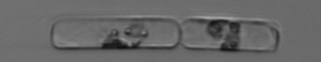
Label: Guinardia_delicatula